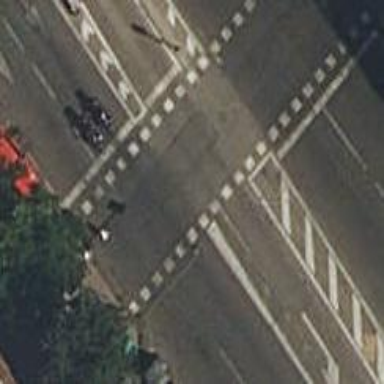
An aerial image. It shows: Road with traffic signals at crossing.